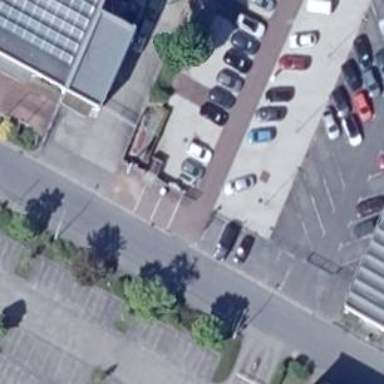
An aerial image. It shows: Fuel station.